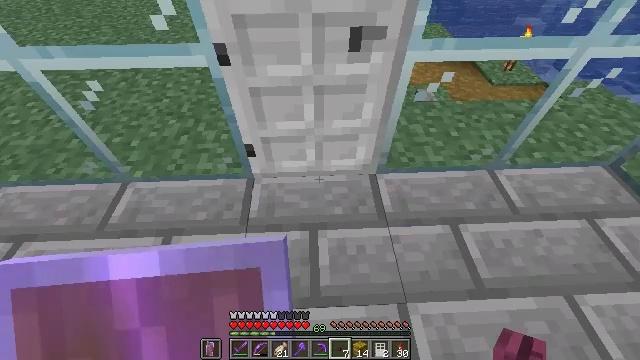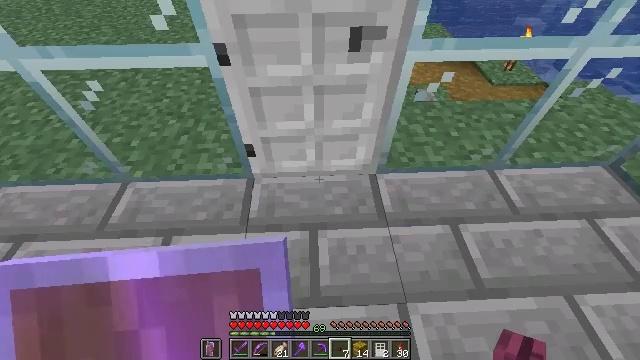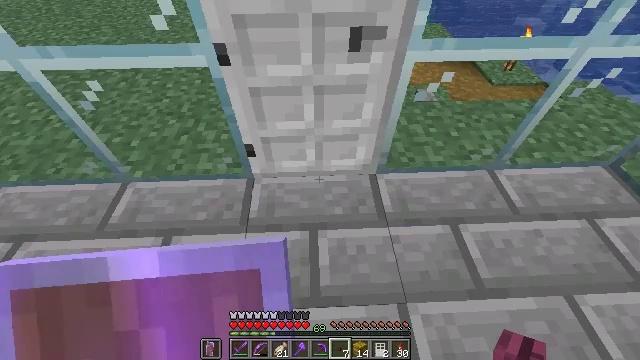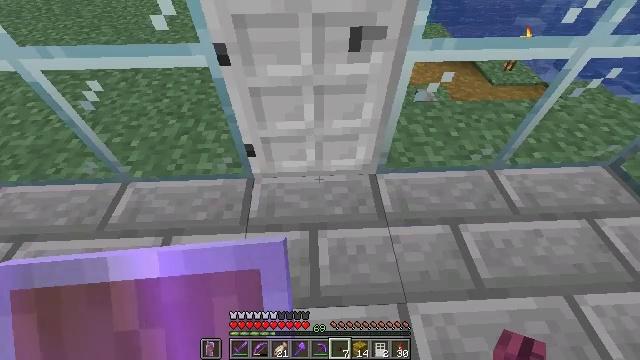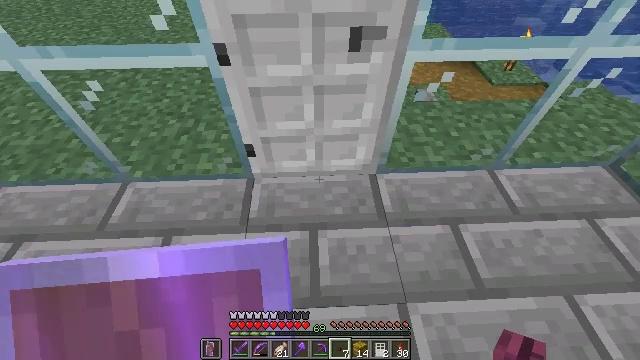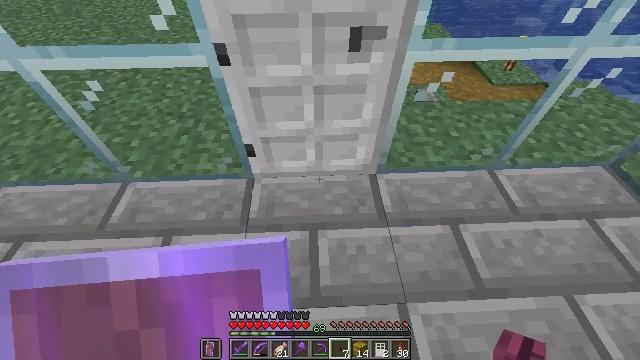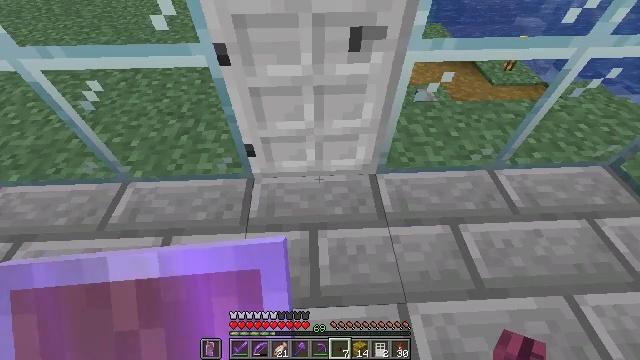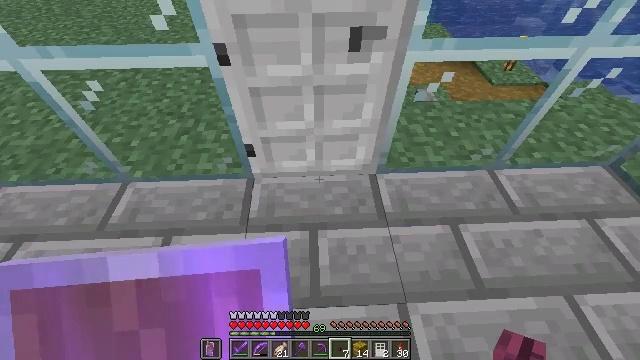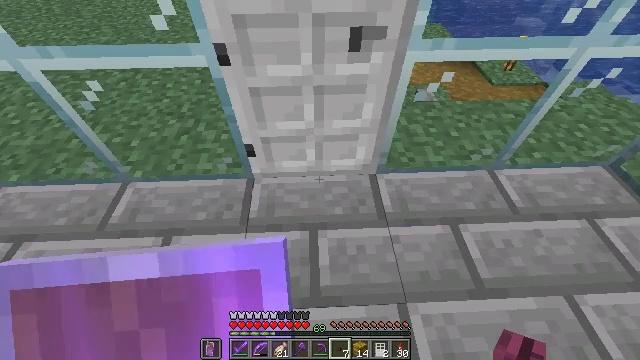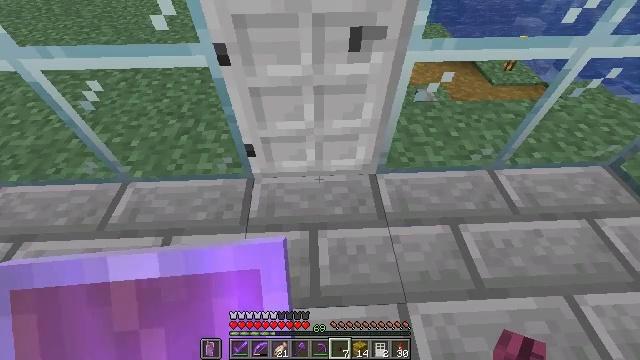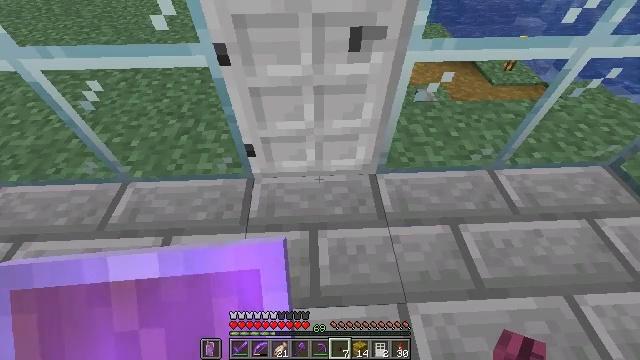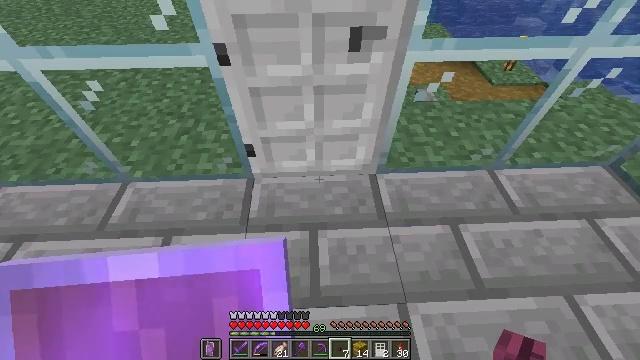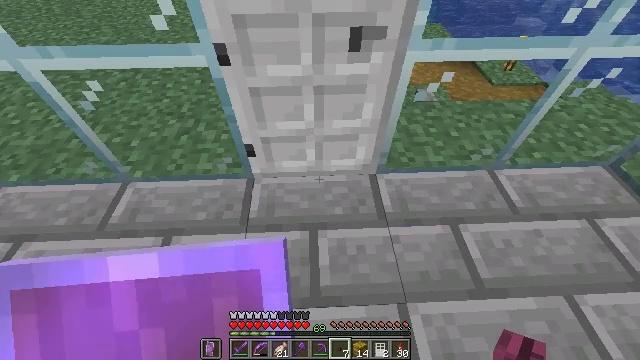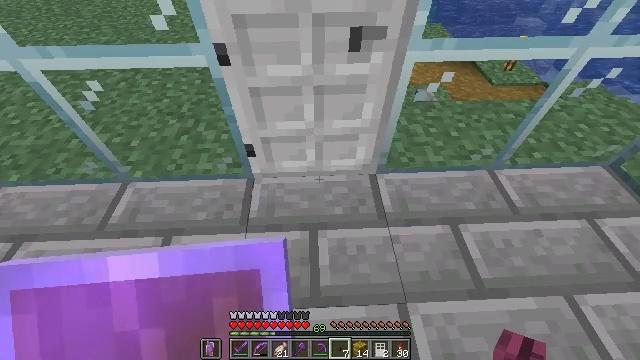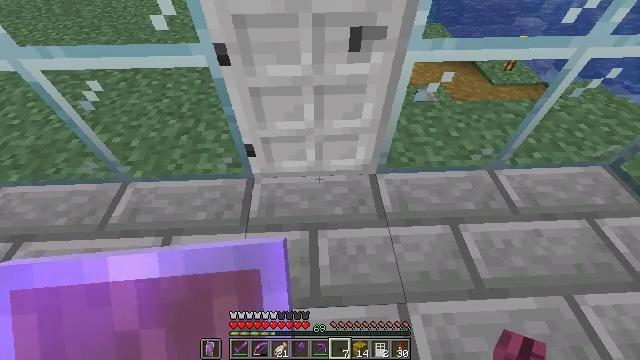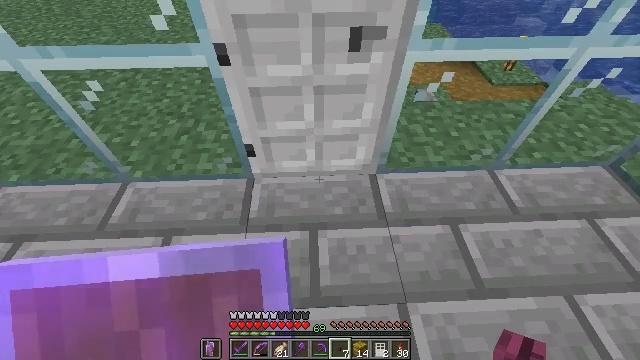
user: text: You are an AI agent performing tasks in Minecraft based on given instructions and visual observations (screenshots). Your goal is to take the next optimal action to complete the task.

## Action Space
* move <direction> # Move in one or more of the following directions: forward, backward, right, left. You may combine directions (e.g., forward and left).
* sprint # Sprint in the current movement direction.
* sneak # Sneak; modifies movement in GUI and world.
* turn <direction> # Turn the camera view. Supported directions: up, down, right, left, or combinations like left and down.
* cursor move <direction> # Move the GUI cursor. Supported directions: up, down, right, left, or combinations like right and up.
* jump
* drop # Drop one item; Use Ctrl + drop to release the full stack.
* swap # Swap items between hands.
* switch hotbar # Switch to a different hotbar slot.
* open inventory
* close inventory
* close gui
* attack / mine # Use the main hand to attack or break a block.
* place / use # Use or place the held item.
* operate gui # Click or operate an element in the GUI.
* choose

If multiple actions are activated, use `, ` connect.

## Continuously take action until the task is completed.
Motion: motion action
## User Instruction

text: mine block crimson button
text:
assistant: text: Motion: no_op
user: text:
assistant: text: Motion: no_op
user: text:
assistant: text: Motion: no_op
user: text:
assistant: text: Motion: no_op
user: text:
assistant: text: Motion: no_op
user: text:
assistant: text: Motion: no_op
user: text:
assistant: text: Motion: no_op
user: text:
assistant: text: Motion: no_op
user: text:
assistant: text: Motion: no_op
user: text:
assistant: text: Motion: no_op
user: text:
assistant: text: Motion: no_op
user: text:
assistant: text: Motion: no_op
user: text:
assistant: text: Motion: no_op
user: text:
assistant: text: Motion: no_op
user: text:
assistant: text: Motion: no_op
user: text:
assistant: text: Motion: no_op
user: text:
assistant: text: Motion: no_op
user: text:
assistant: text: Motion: turn left and up
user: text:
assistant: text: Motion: turn up
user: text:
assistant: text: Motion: no_op
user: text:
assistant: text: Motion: turn right and up
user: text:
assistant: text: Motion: turn right and up
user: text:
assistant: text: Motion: turn up
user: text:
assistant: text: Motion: turn up
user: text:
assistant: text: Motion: turn up
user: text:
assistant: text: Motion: turn right and up
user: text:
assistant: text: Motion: turn left and up
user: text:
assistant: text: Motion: no_op
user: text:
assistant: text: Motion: no_op
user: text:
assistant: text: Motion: no_op